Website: home-depot
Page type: receipt
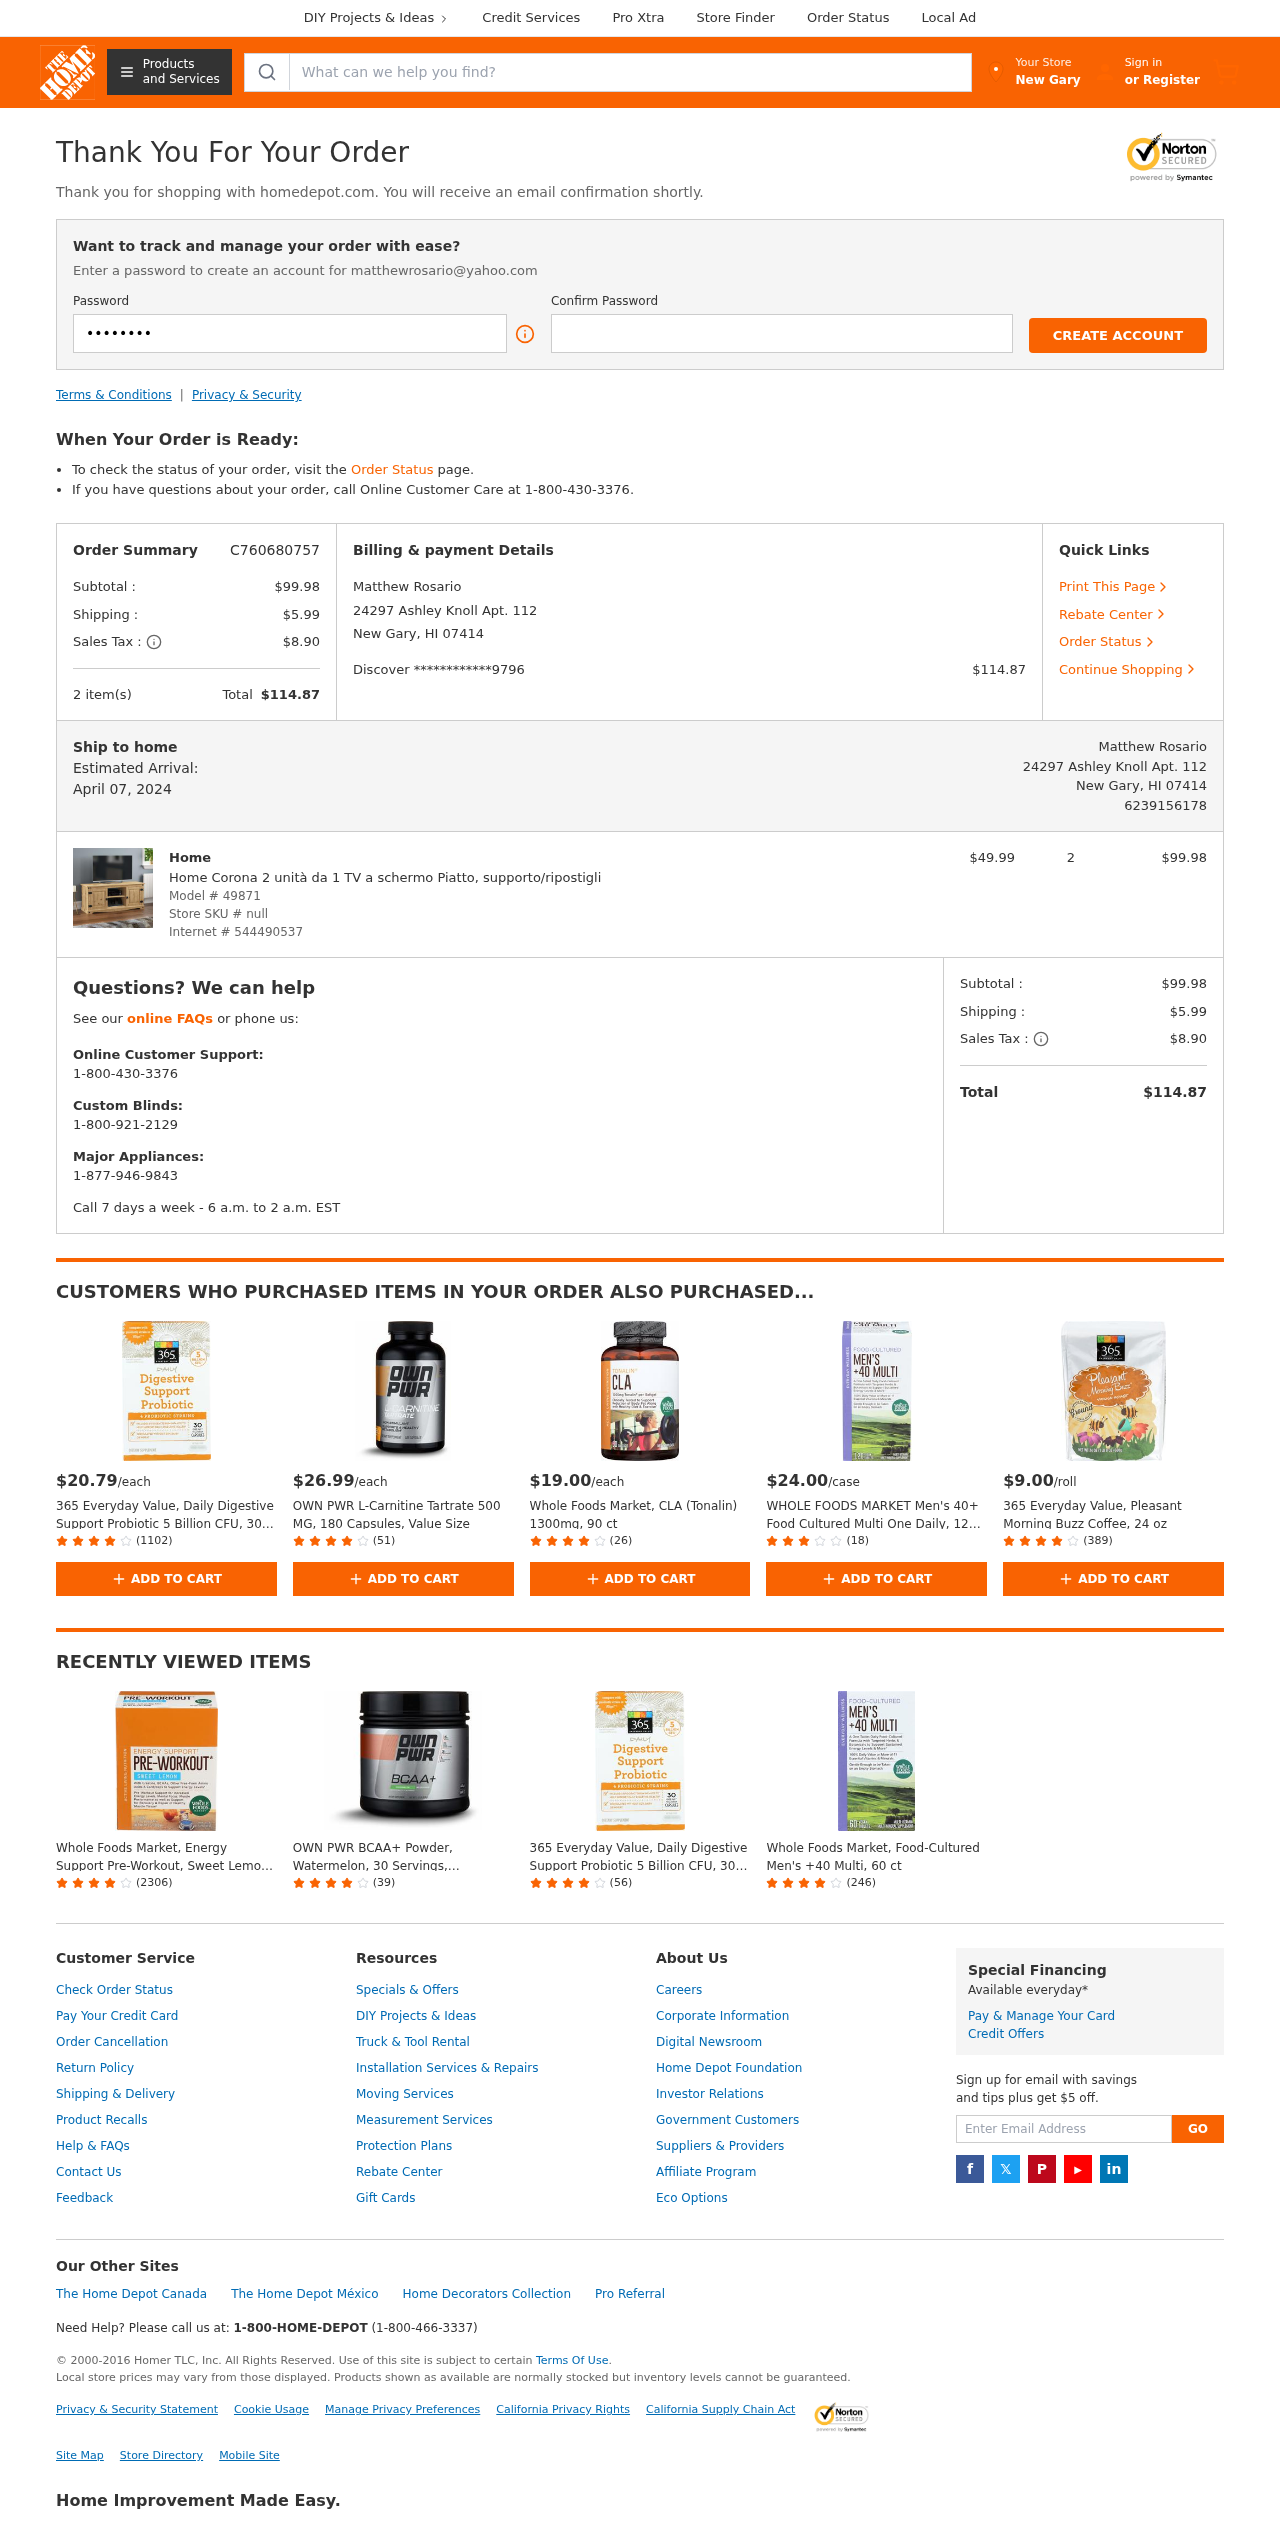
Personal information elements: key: PII_CARD_LAST4
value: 9796
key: PII_CARD_TYPE
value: Discover
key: PII_CITY
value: New Gary
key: PII_EMAIL
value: matthewrosario@yahoo.com
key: PII_FULLNAME
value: Matthew Rosario
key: PII_PHONE
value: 6239156178
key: PII_STREET
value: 24297 Ashley Knoll Apt. 112
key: PII_CITY_STATE_ZIP
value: New Gary, HI 07414
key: PII_FULLNAME2
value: Matthew Rosario
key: PII_POSTCODE
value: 07414
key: PII_STATE_ABBR
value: HI
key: PII_POSTCODE_FULL
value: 07414
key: PII_CITY_STATE
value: New Gary, HI
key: PII_POSTCODE_NUMERIC
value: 7414
Product elements: key: PRODUCT1_BRAND
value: Home
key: PRODUCT1_NAME
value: Home Corona 2 unità da 1 TV a schermo Piatto, supporto/ripostigli
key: PRODUCT1_PRICE
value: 49.99
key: PRODUCT1_QUANTITY
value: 2
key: PRODUCT2_PRICE
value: $20.79
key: PRODUCT2_NAME
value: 365 Everyday Value, Daily Digestive Support Probiotic 5 Billion CFU, 30 ct
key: PRODUCT2_NUM_RATINGS
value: (1102)
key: PRODUCT3_PRICE
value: $26.99
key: PRODUCT3_NAME
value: OWN PWR L-Carnitine Tartrate 500 MG, 180 Capsules, Value Size
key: PRODUCT3_NUM_RATINGS
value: (51)
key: PRODUCT4_PRICE
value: $19.00
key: PRODUCT4_NAME
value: Whole Foods Market, CLA (Tonalin) 1300mg, 90 ct
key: PRODUCT4_NUM_RATINGS
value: (26)
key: PRODUCT5_PRICE
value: $24.00
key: PRODUCT5_NAME
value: WHOLE FOODS MARKET Men's 40+ Food Cultured Multi One Daily, 120 CT
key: PRODUCT5_NUM_RATINGS
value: (18)
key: PRODUCT6_PRICE
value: $9.00
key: PRODUCT6_NAME
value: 365 Everyday Value, Pleasant Morning Buzz Coffee, 24 oz
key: PRODUCT6_NUM_RATINGS
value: (389)
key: PRODUCT7_NAME
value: Whole Foods Market, Energy Support Pre-Workout, Sweet Lemon, 0.35 Ounce, 30 Count
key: PRODUCT7_NUM_RATINGS
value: (2306)
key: PRODUCT8_NAME
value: OWN PWR BCAA+ Powder, Watermelon, 30 Servings, Micronized Branched Chain Amino Acids with Glutamine,
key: PRODUCT8_NUM_RATINGS
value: (39)
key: PRODUCT9_NAME
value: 365 Everyday Value, Daily Digestive Support Probiotic 5 Billion CFU, 30 ct
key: PRODUCT9_NUM_RATINGS
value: (56)
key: PRODUCT10_NAME
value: Whole Foods Market, Food-Cultured Men's +40 Multi, 60 ct
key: PRODUCT10_NUM_RATINGS
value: (246)
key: PRODUCT_MODEL_NUMBER
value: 49871
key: PRODUCT_INTERNET_NUMBER
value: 544490537
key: PRODUCT1_LINE_TOTAL
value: $99.98
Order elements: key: ORDER_ID
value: C760680757
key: ORDER_SUBTOTAL
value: $99.98
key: ORDER_SHIPPING_COST
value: $5.99
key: ORDER_TAX
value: $8.90
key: ORDER_NUM_ITEMS
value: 2 item(s)
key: ORDER_TOTAL
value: $114.87
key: ORDER_DELIVERY_DATE
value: April 07, 2024
Search elements: key: HEADER_SEARCH
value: What can we help you find?
Other elements: key: STORE_SKU
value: null